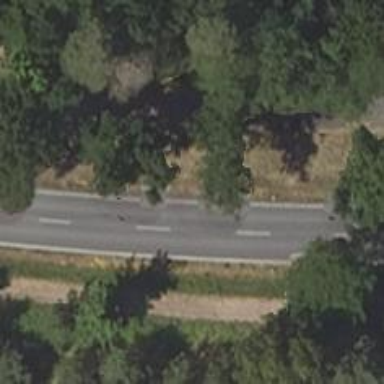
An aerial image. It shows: Secondary road with asphalt surface.